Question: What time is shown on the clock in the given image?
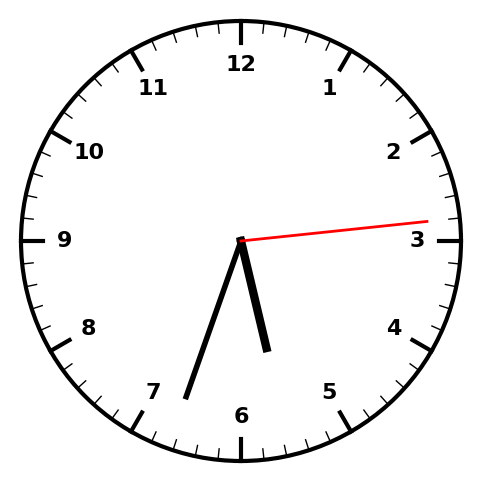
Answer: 05:33:14